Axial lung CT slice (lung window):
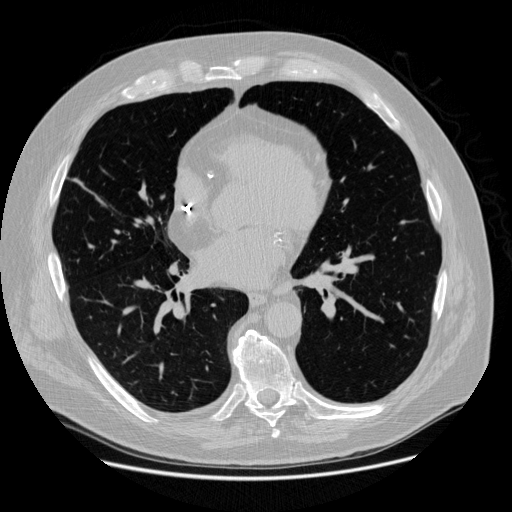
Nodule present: no